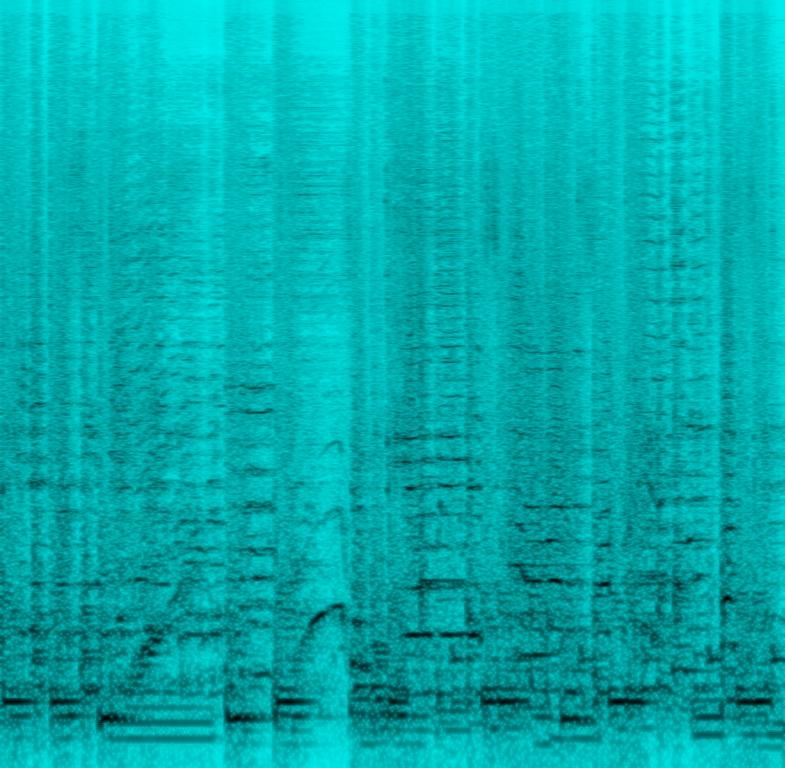
This is a live performance of salsa music. The quality of the sound is very poor and muffled. The song features a male singer with a nasal voice. In the background latin percussion instruments play a salsa music rhythm. Trumpets are in the background and have a muffled sound.